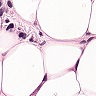
Metastatic tissue present: yes